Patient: sex F, age 58
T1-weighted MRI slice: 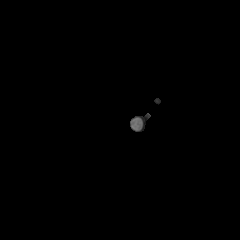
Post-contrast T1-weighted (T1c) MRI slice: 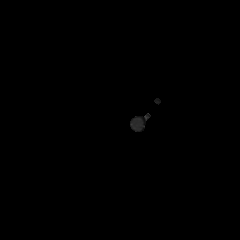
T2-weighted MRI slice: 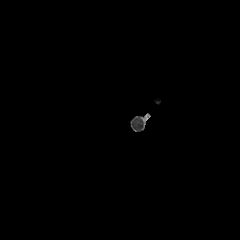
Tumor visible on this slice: no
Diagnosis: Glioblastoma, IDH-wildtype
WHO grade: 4